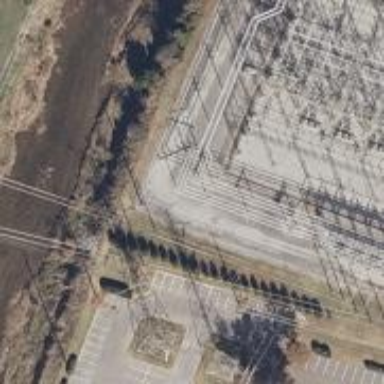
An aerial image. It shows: Power pole.